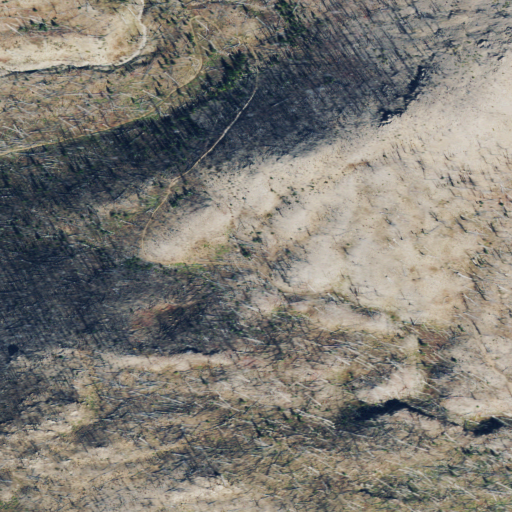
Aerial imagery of gap in Montana named Straight Creek Pass containing shrub and barren land